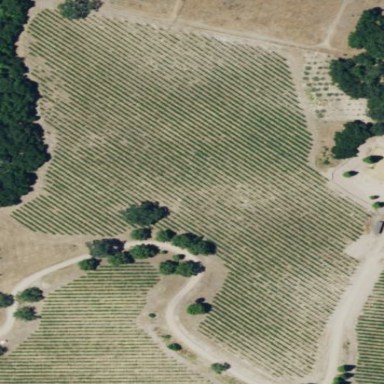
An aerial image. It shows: Beautiful vineyard in the countryside.